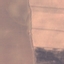
Label: AnnualCrop